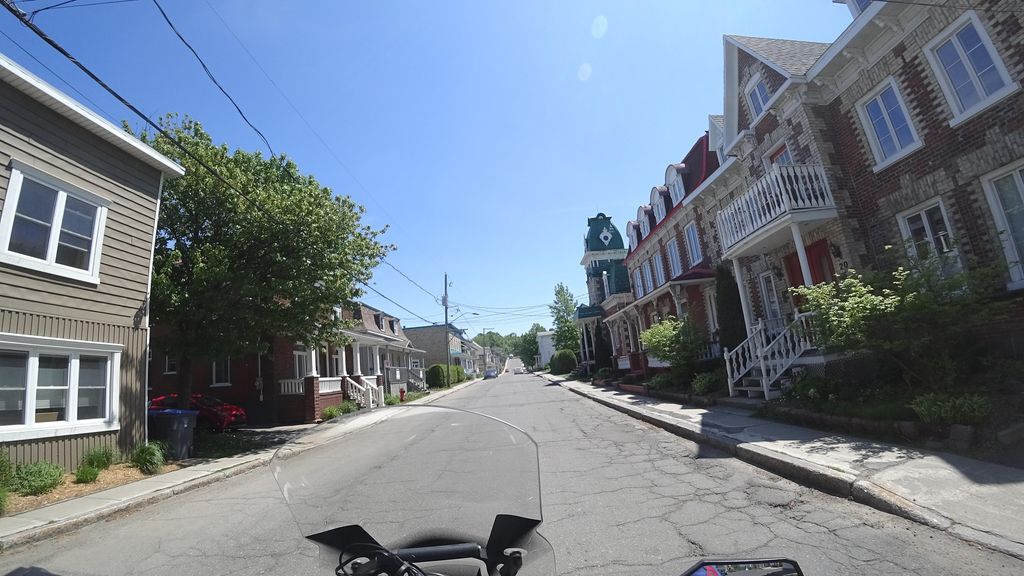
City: quebec_city